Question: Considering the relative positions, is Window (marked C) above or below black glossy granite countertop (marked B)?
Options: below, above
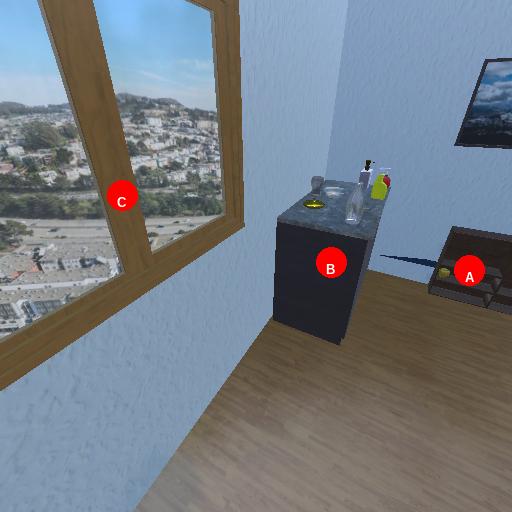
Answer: below